Question: After connecting to the database with one computer, I am looking to disallow any other network connections. My first attempt was to modify the network database server properties (see image below) to remove the '-x tcpip' parameter which, according to the help screen one gets when running the 'dbsrv16.exe' command, is for "-x : comma-separated list of network drivers to run (TCPIP)".

However, even without this argument, I was still able to connect from a different computer. Now I'm back to the drawing board but have not a clue another possible way to accomplish my goal. Any ideas would be greatly appreciated!
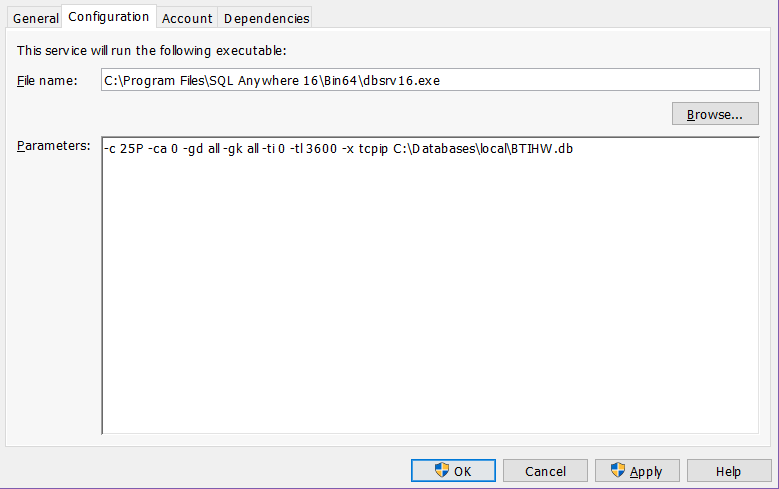
Answer: NOTE: It's not clear from the OP if the objective is to block all other users (ie, turn this into a single user system) or just block other login attempts for a given login. The former of course can be dangerous if the implemented logic has a bug that keeps anyone from logging in (eg, to fix the logic).
If this was SAP/Sybase ASE I'd probably look at creating a login trigger that would disallow a secondary login.
Since this is SAP/Sybase SQL Anywhere, and I couldn't find any references to login triggers (though I didn't really look hard), I'm wondering if it might be possible to:
- <URL>
As I've already mentioned, this could be dangerous if there's a logic flaw in the event that disallows anyone from logging in. [I have no idea if there would be a way to disable the event from outside of SQLAnywhere, or if some logins could be exempted from CONNECT-based events ... ???]